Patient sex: F
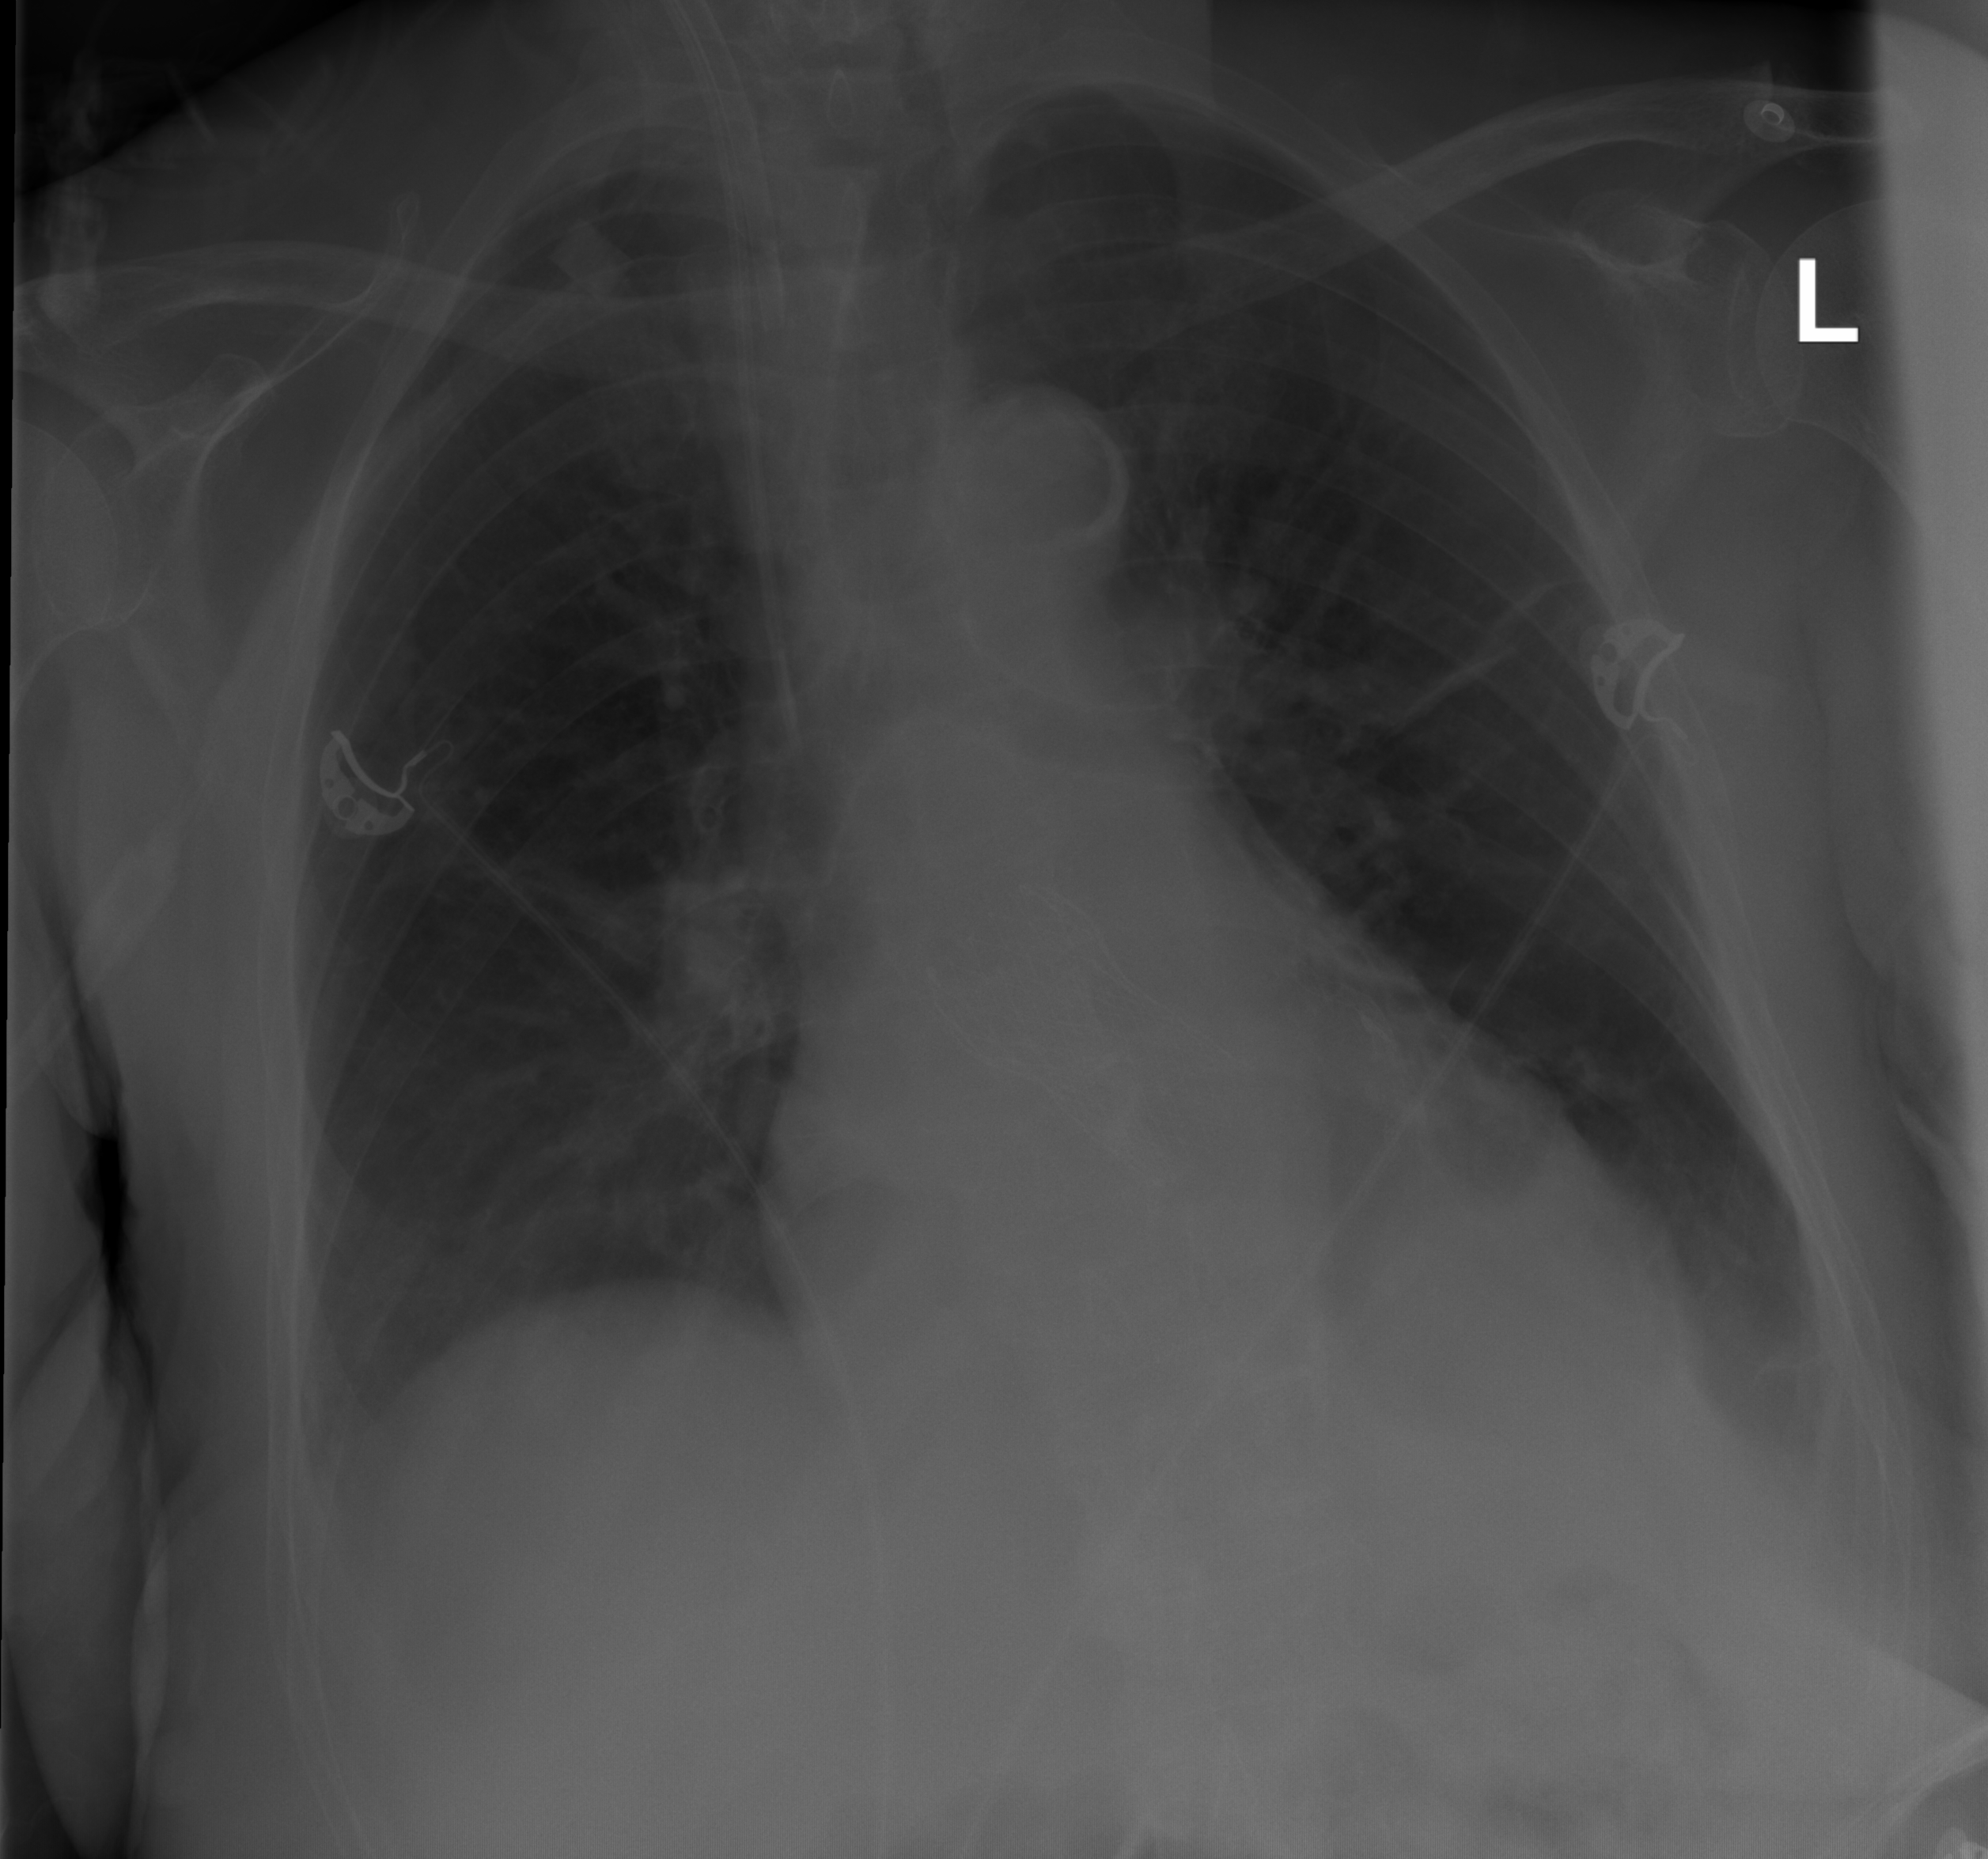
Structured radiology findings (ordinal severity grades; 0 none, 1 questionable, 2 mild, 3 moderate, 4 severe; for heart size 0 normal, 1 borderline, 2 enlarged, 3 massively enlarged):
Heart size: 2
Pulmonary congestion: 0
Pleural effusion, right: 1
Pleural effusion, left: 2
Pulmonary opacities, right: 0
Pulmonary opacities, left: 0
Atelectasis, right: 0
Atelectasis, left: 2